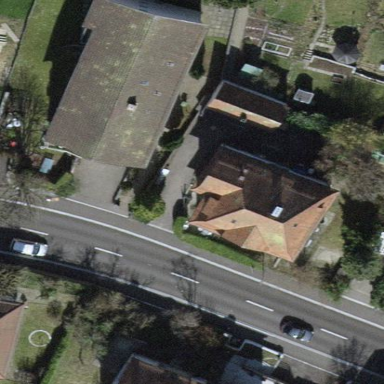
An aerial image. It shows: Building with tiled roof.